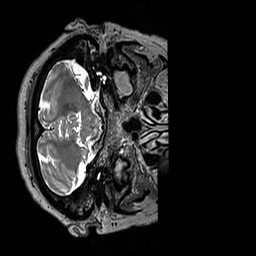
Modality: T2w
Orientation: axial
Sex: female
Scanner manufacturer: siemens
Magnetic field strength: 3 T
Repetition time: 3.2 s
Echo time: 0.409 s